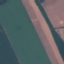
Land use / land cover: AnnualCrop